Question: I don't want to fix @Field name to send order. I need to send to server like that 'Key is 440005' and 'Value is 3,Juice,' That data exist in sqlite database. 440005 is demo, actually call from 'String code = cart.getSubMenuItemCode()' 3 is 'cart.getQty()' and Juice is 'cart.getName()' Now, I test index 0 for 1 row to send but actually want to send multi row.
API,
'''
@FormUrlEncoded
@POST("/Order/Order")
void postOrder(@Field("table_no") String table,
@Field("waiter_no") String waiter,
@Field("440005") String code, // demo 440005
Callback<Message> callback);
'''
AddtoCartActivity,
'''
btn_send.setOnClickListener(new View.OnClickListener() {
@Override
public void onClick(View v) {
List<Cart> carts = db.getAllCarts();
/*for (Cart cart : carts) {
Log.d("item_code", cart.getSubMenuItemCode());
Log.d("qty", cart.getQty());
Log.d("description", cart.getName());
}*/
StringBuilder result = new StringBuilder();
result.append(carts.get(0).getQty()).append(",");
result.append(carts.get(0).getName()).append(",");
NetworkEngine.getInstance().postOrder(tableNo, waiterNo, result.toString(), new Callback<Message>() {
@Override
public void success(Message message, Response response) {
Toasty.success(CartActivity.this, "OK", Toast.LENGTH_SHORT).show();
}
@Override
public void failure(RetrofitError error) {
}
});
}
});
'''

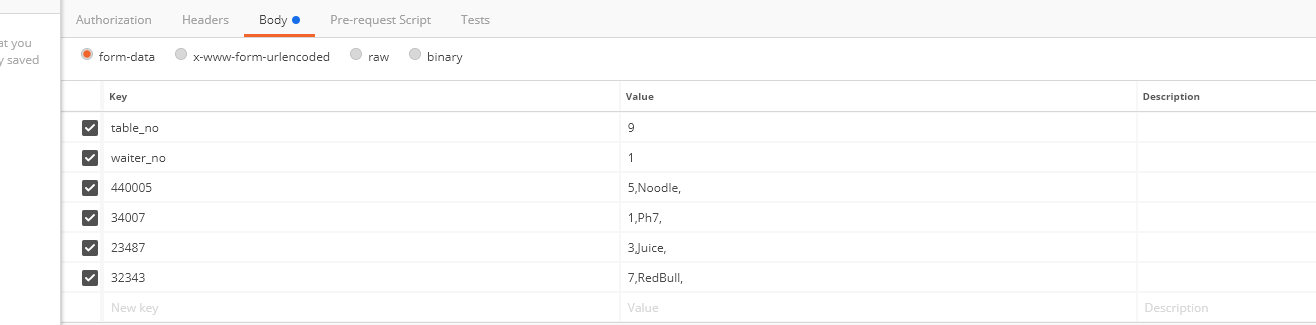
Answer: Solution: Using annotation
: Change method in your service interface
'''
@FormUrlEncoded
@POST("/Order/Order")
void postOrder(@Field("table_no") String table_no, @Field("waiter_no") String waiter_no, @FieldMap Map<String, String> order,
Callback<Message> callback);
'''
: Create your ordermap
'''
Map<String, String> order = new HashMap<>();
order.put("440055", "5, Noodle");
order.put("440057", "2, Salad Soup");
order.put("440059", "1, Champagne");
// Put more data here if you want
...
'''
: Pass the map to your retrofit method
'''
NetworkEngine.getInstance().postOrder("table_1", "waiter_47", order, new Callback<Message>() {
@Override
public void success(Message message, Response response) {
Toasty.success(CartActivity.this, "OK", Toast.LENGTH_SHORT).show();
}
@Override
public void failure(RetrofitError error) {
}
});
'''